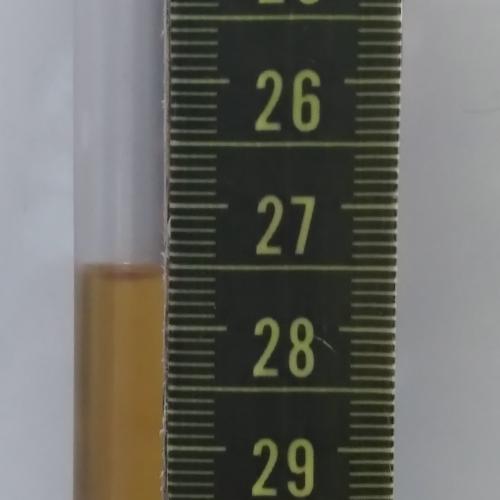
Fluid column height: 27.6 cm